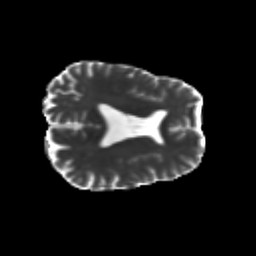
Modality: T2w
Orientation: axial
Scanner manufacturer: siemens
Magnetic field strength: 3 T
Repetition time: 8.8 s
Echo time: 0.085 s